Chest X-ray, AP view. Patient: 49 years old, sex M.
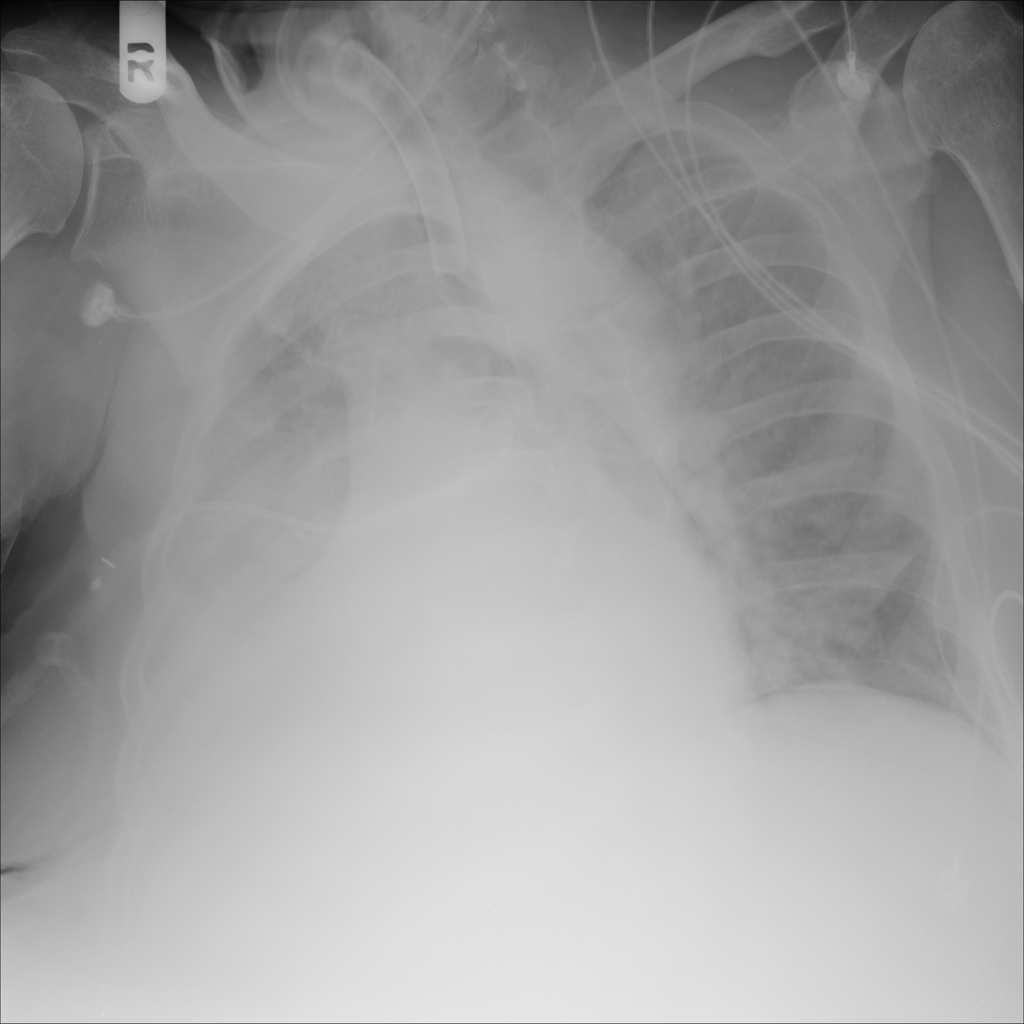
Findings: No Finding